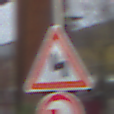
Verkehrszeichen: DoppelkurveZunaechstLinks
Zusatzzeichen unten: UeberholverbotKraftfahrzeuge
Umgebung: Outdoor, Suburban
Tageszeit: MorningAfternoon
Wetter: PartlyCloudy
Licht: Natural
Jahreszeit: NotSpecified
Kontrast: MediumContrast